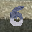
Label: 6